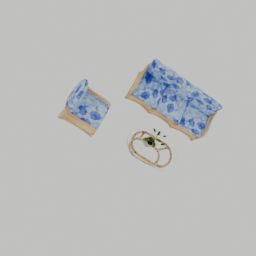
Label: furniture